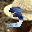
Label: 3